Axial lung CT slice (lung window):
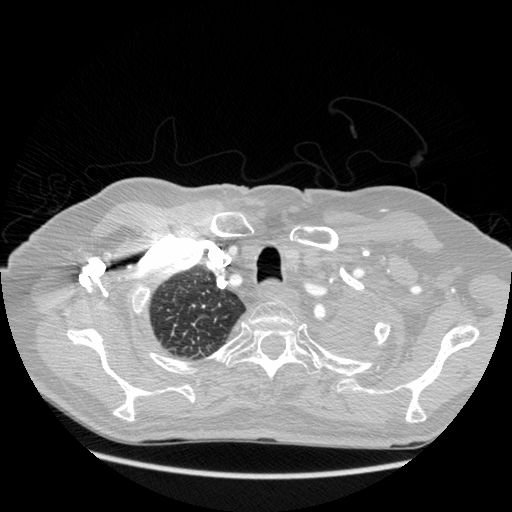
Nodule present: no